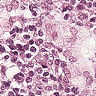
Metastatic tissue present: yes